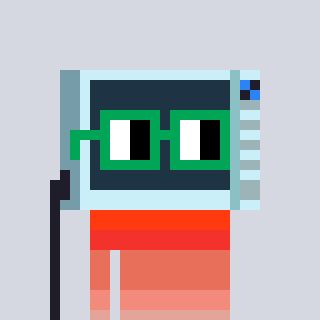
a pixel art character with square green glasses, a microwave-shaped head and a red-colored body on a cool background